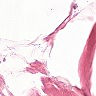
Metastatic tissue present: no